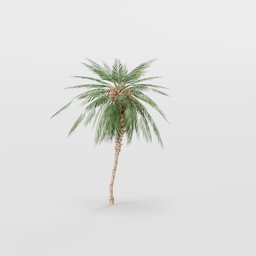
Label: nature